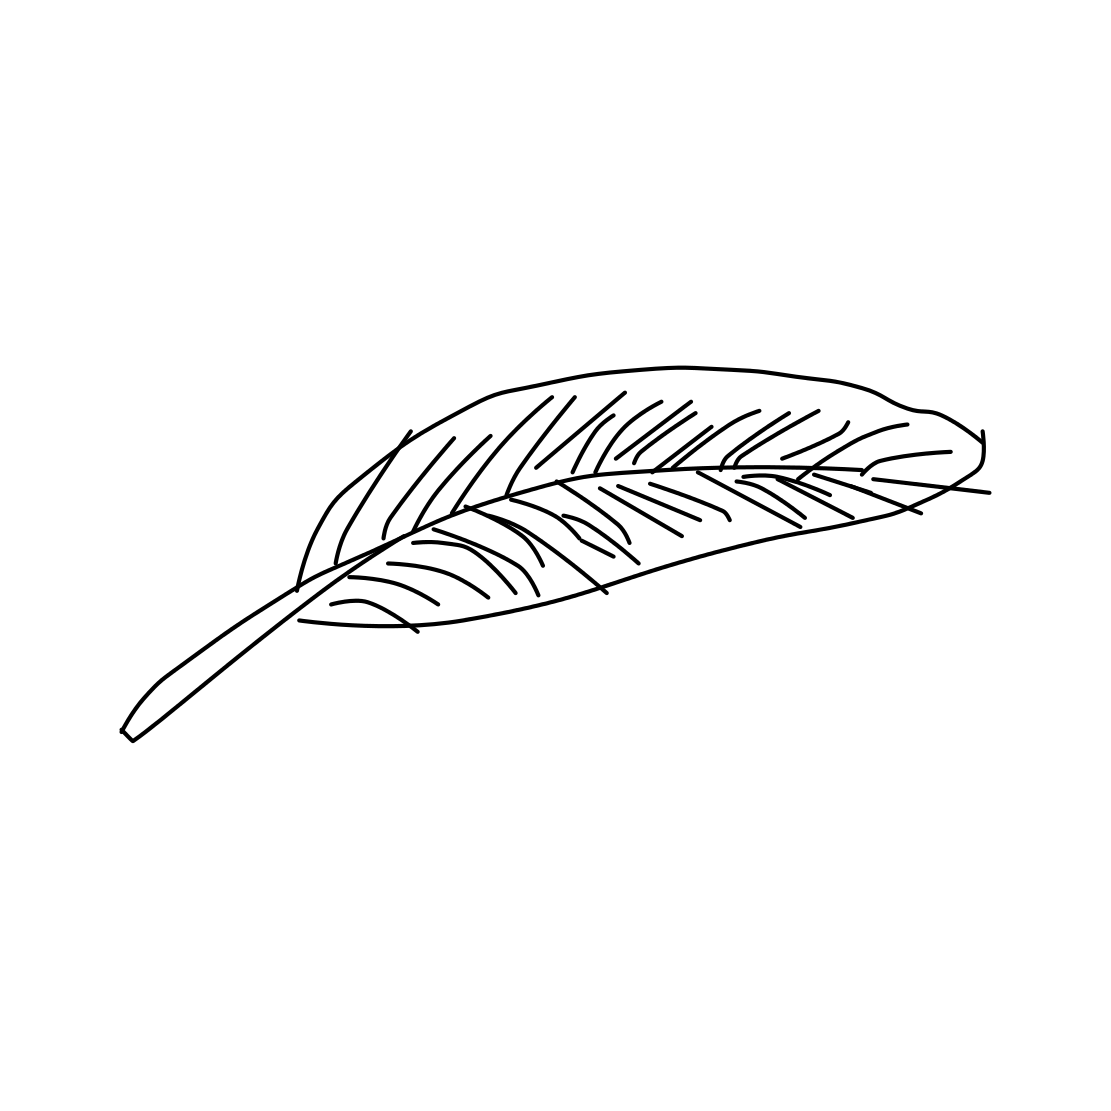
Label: feather